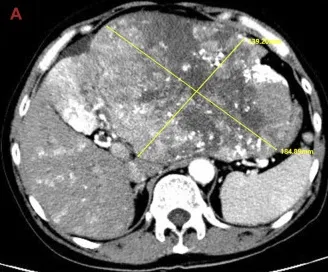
Abdominal computed tomography (CT) shows the tumor in the left lobe of the liver considered to be HCC with multiple metastases in the right lobe of the liver, and with tumor thrombosis in the left portal vein and lung metastases. The huge tumor in the left lobe of the liver.
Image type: radiology (ct)